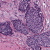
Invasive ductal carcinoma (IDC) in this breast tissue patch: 0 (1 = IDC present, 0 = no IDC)